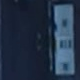
Vehicle type: Motorcycle